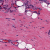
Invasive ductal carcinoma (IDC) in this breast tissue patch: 0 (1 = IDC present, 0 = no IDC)